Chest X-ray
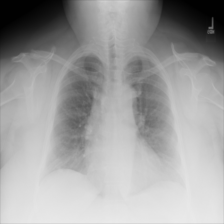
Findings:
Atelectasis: negative
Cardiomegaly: negative
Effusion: negative
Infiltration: negative
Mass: negative
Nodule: negative
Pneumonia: negative
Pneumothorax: negative
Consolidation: negative
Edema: negative
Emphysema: negative
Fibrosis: negative
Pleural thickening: negative
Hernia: negative